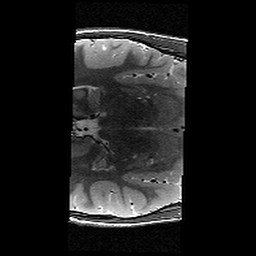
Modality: T2w
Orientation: axial
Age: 12
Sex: male
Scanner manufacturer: siemens
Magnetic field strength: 3 T
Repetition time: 9.23 s
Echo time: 0.067 s